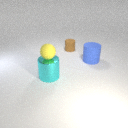
large blue rubber cylinder in front of small brown rubber cylinder